Question: What I learned is that 'grid-gap' is actually giving gaps between columns and/or rows.
My Grid has 6 columns and 6 rows therefore, if I set 'column-gap', there should be 5 gaps between columns. But in may case, there are 6 gaps. One more extra gap after grid-line ends.
Why does it happen?

'''
* {
padding: 0;
margin: 0;
box-sizing: border-box;
}
html {
font-size: 20px;
background-color: rgb(240, 236, 233);
font-family: 'Roboto', sans-serif;
margin: auto;
text-align: center;
}
body {
/*width: 80%;
margin:auto;*/
display: grid;
grid-template: 0.5fr 3fr 1fr 3fr 2fr 0.5fr / repeat(6, 1fr);
gap: 1rem;
}
/* header */
header {
grid-area: 1 / 1 / 2 / 7;
height: auto;
display: grid;
}
'''
'''
<body>
<header>
<h1>PupSpa</h1>
</header>
<div id="banner">
<h2></h2>
<img src=>
</div>
<div id="description">
<p></p>
</div>
<div class="box address">
<img src="">
<h3></h3>
</div>
<div class="box hours">
<img src="">
<h4></h4>
</div>
<div class="box call_us">
<img src="">
<h4></h4>
</div>
'''
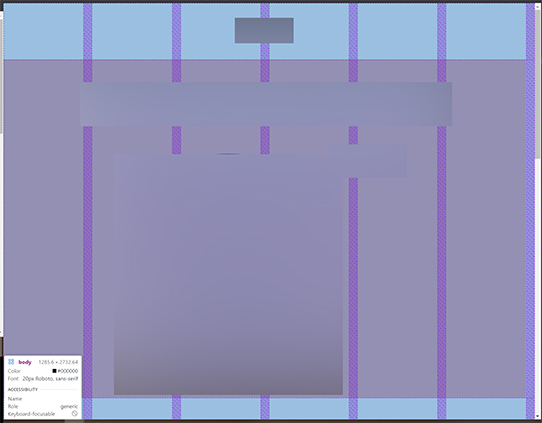
Answer: As I couldn't see any problem I cleaned up your code a bit and filled all 6 rows. Instead of using the body I added a div which is the grid container. then removed margin and padding from body. This is my outcome:
<URL>
5 spacers vertically and 5 horizontally without additional space.
the html:
'''
<div class="body">
<header>
<h1>PupSpa</h1>
</header>
<div id="banner">
<h2>2</h2>
<img src=>
</div>
<div id="description">
<p>3</p>
</div>
<div class="box address">
<img src="">
<h3>a</h3>
</div>
<div class="box hours">
<img src="">
<h4>b</h4>
</div>
<div class="box call_us">
<img src="">
<h4>c</h4>
</div>
<div class="box call_us">
<img src="">
<h4>c</h4>
</div>
<div id="banner">
<h2>2</h2>
<img src=>
</div>
<div id="description">
<p>3</p>
</div>
<div class="box address">
<img src="">
<h3>a</h3>
</div>
<div class="box hours">
<img src="">
<h4>b</h4>
</div>
<div class="box call_us">
<img src="">
<h4>c</h4>
</div>
<div class="box call_us">
<img src="">
<h4>c</h4>
</div>
<div id="banner">
<h2>2</h2>
<img src=>
</div>
<div id="description">
<p>3</p>
</div>
<div class="box address">
<img src="">
<h3>a</h3>
</div>
<div class="box hours">
<img src="">
<h4>b</h4>
</div>
<div class="box call_us">
<img src="">
<h4>c</h4>
</div>
<div class="box call_us">
<img src="">
<h4>c</h4>
</div>
<div id="banner">
<h2>2</h2>
<img src=>
</div>
<div id="description">
<p>3</p>
</div>
<div class="box address">
<img src="">
<h3>a</h3>
</div>
<div class="box hours">
<img src="">
<h4>b</h4>
</div>
<div class="box call_us">
<img src="">
<h4>c</h4>
</div>
<div class="box call_us">
<img src="">
<h4>c</h4>
</div>
<div id="banner">
<h2>2</h2>
<img src=>
</div>
<div id="description">
<p>3</p>
</div>
<div class="box address">
<img src="">
<h3>a</h3>
</div>
<div class="box hours">
<img src="">
<h4>b</h4>
</div>
<div class="box call_us">
<img src="">
<h4>c</h4>
</div>
<div class="box call_us">
<img src="">
<h4>c</h4>
</div>
</div>
'''
css:
'''
* {
padding: 0;
margin: 0;
box-sizing: border-box;
}
html {
font-size: 20px;
background-color: rgb(240, 236, 233);
font-family: 'Roboto', sans-serif;
margin: auto;
text-align: center;
}
html, body {
margin: 0;
padding: 0;
}
.body {
/*width: 80%;
margin:auto;*/
display: grid;
grid-template: 0.5fr 3fr 1fr 3fr 2fr 0.5fr / repeat(6, 1fr);
grid-gap: 1rem;
}
/* header */
header {
grid-area: 1 / 1 / 2 / 7;
height: auto;
display: grid;
}
'''
working example: <URL>